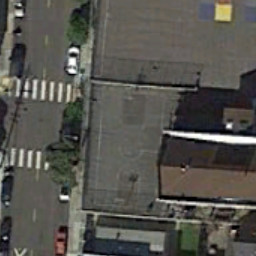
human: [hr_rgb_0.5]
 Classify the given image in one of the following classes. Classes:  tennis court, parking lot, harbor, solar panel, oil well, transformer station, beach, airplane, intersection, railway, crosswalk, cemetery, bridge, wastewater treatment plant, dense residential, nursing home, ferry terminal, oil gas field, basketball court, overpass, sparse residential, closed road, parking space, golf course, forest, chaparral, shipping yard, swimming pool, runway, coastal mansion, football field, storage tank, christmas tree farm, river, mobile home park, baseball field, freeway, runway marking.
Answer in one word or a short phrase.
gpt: basketball court